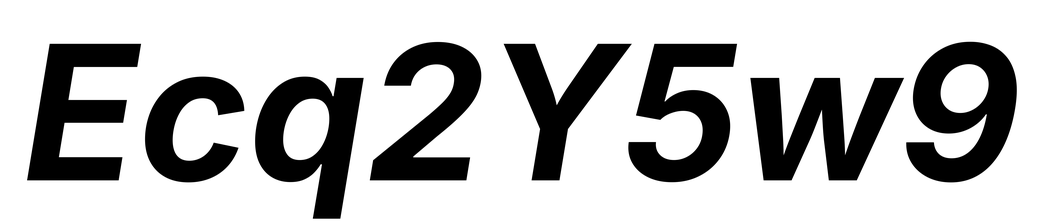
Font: Inter-Italic_Bold_Italic